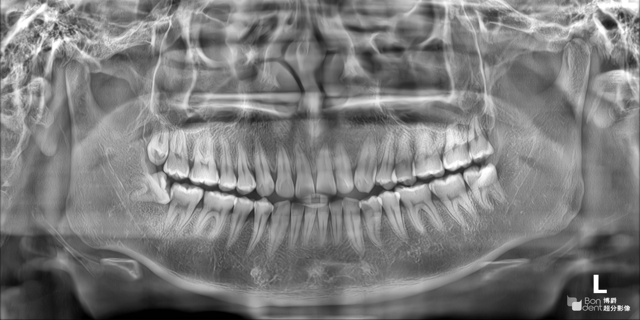
adult